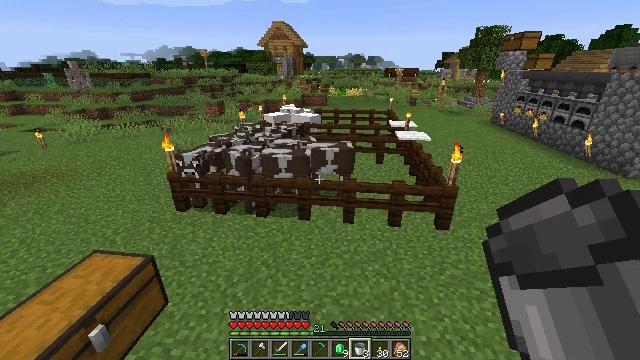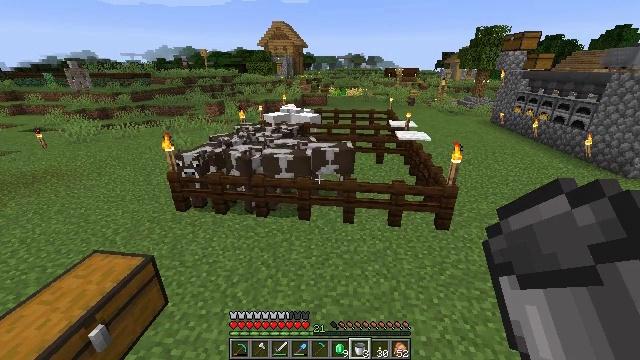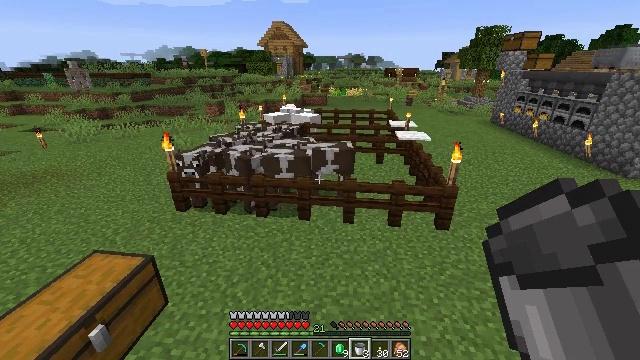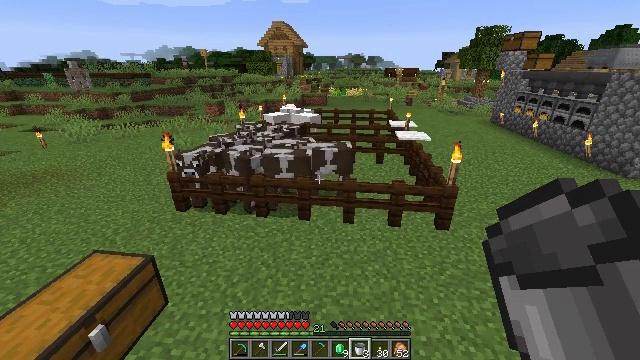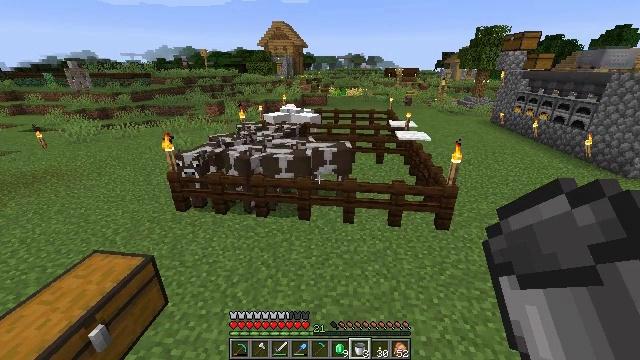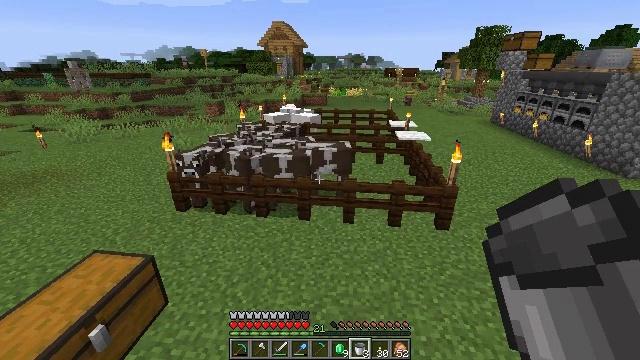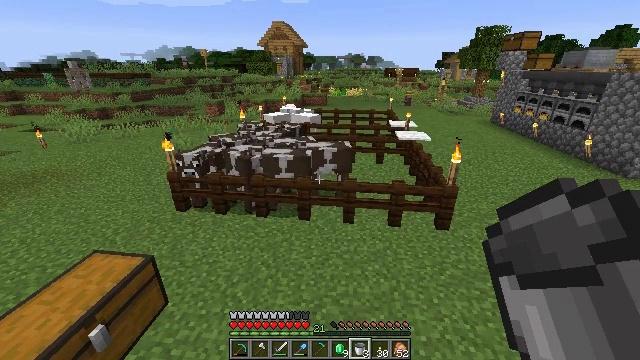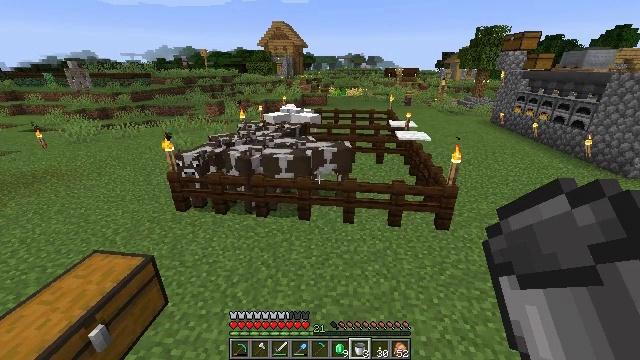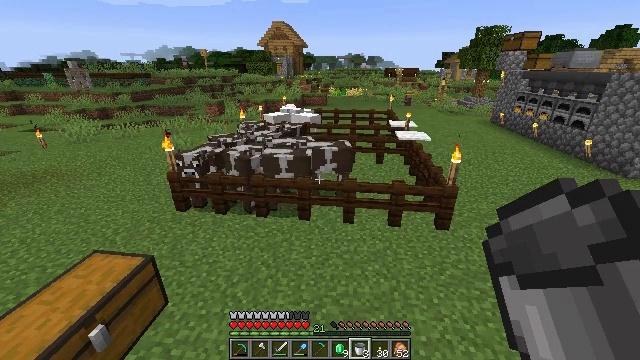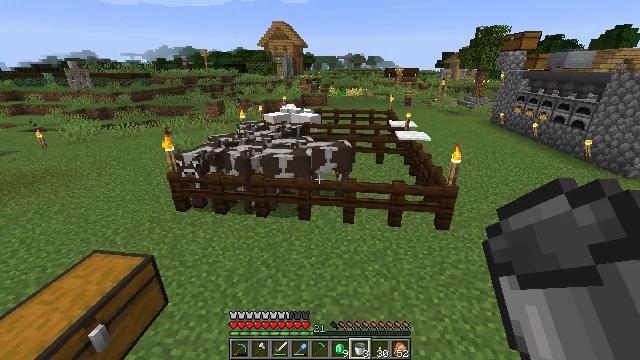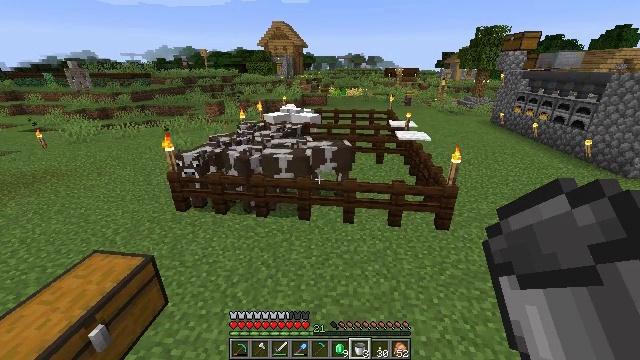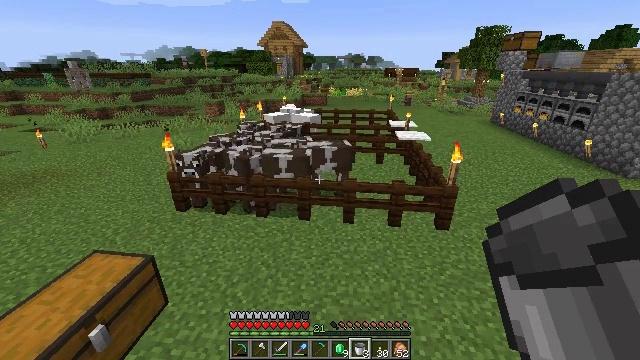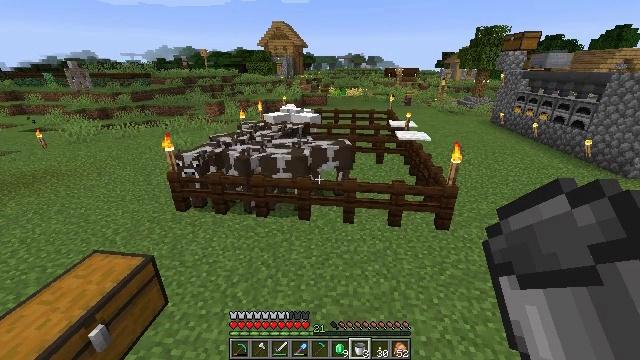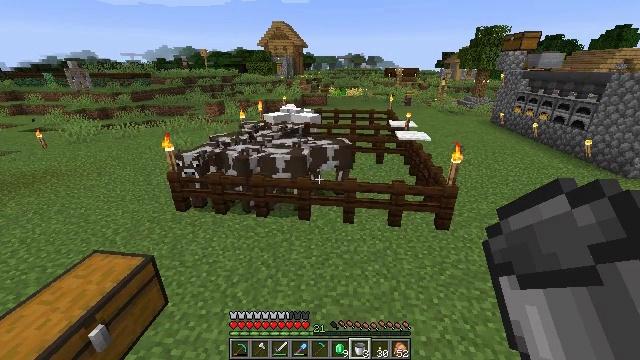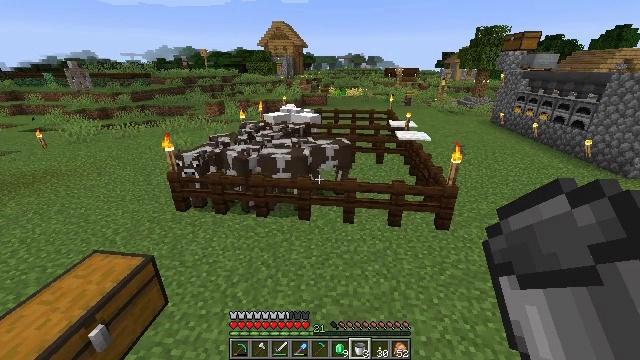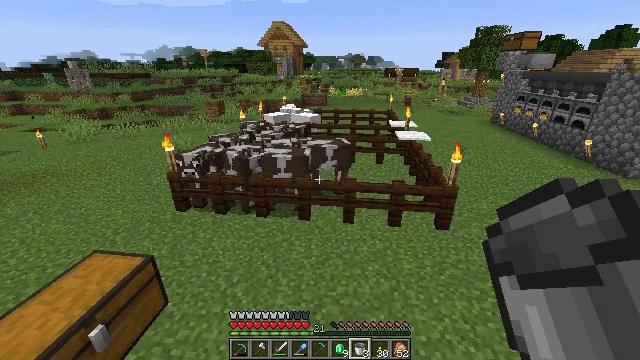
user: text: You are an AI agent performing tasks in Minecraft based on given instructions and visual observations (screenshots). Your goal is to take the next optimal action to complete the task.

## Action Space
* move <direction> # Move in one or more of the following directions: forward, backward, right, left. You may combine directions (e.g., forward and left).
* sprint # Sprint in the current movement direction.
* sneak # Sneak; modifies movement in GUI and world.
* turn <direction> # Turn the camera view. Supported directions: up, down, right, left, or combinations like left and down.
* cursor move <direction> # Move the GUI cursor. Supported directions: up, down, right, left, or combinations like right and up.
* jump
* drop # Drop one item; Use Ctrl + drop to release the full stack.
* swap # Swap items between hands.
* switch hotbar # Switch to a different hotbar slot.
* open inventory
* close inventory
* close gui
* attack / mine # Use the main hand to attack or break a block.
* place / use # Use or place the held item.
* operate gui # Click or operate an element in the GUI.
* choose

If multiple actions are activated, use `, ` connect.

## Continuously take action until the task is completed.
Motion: motion action
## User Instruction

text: Obtain gold nugget by crafting gold ingot.
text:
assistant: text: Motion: no_op
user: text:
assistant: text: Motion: no_op
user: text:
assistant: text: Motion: no_op
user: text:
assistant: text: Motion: no_op
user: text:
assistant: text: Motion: no_op
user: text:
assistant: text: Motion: no_op
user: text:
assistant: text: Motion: no_op
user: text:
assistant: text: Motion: no_op
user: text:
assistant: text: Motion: no_op
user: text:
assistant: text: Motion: no_op
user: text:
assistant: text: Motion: no_op
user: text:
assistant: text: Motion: no_op
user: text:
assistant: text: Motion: no_op
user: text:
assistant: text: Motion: no_op
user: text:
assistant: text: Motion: no_op
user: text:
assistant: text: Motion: no_op
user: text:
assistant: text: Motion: no_op
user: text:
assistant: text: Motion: no_op
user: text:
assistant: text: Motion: no_op
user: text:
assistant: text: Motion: no_op
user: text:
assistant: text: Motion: no_op
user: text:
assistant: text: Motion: no_op
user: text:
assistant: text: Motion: no_op
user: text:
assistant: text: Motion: no_op
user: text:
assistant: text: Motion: no_op
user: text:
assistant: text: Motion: no_op
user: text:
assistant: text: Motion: no_op
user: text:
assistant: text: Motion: no_op
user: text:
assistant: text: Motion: no_op
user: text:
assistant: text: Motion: no_op